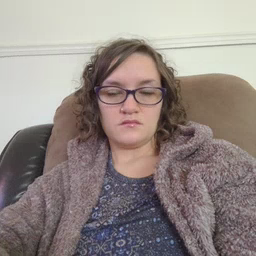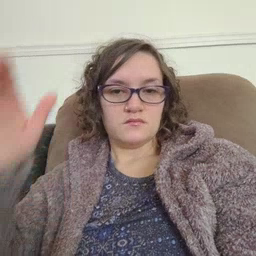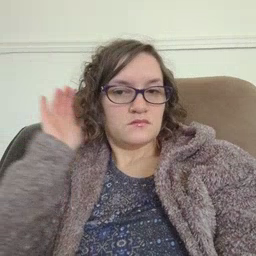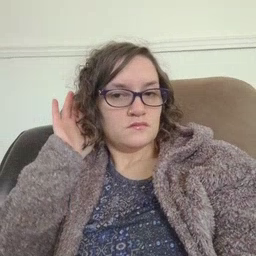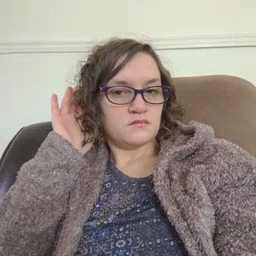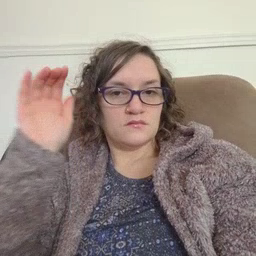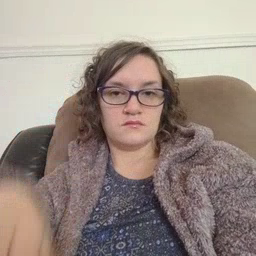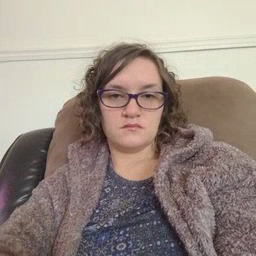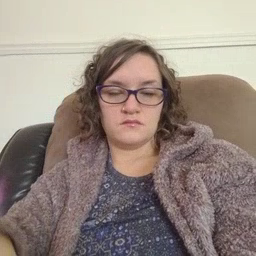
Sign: listen